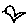
Label: bird